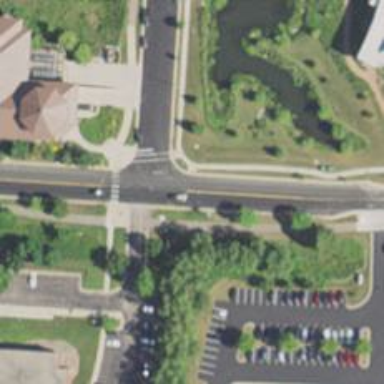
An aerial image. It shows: Unmarked road crossing.